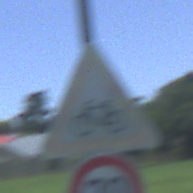
Verkehrszeichen: RadverkehrRechts
Zusatzzeichen unten: Geschwindigkeit70
Umgebung: Outdoor, Nature
Tageszeit: Midday
Wetter: Clear
Licht: Natural
Jahreszeit: Summer
Kontrast: HighContrast